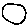
Label: moon